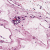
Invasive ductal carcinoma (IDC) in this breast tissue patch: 0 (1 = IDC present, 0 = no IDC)